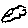
Label: cloud